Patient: sex F, age 56
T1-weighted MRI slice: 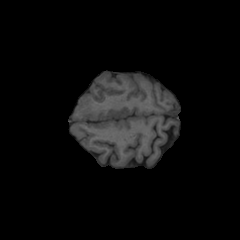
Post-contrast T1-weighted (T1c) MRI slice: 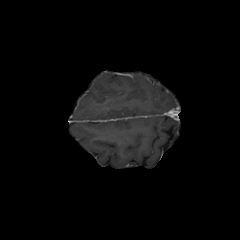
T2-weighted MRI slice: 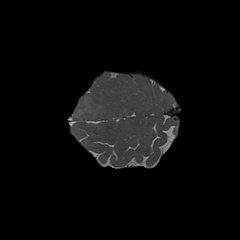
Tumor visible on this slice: yes
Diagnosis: Glioblastoma, IDH-wildtype
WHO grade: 4